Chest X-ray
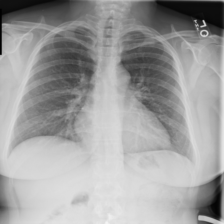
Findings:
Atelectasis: negative
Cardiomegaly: negative
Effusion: negative
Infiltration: negative
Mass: negative
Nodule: negative
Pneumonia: negative
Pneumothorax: negative
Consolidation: negative
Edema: negative
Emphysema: negative
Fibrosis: negative
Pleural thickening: negative
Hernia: negative